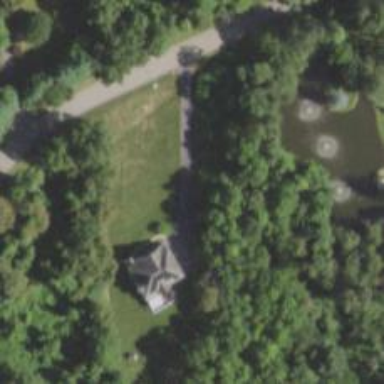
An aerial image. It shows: Driveway.